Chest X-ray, AP view. Patient: 59 years old, sex F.
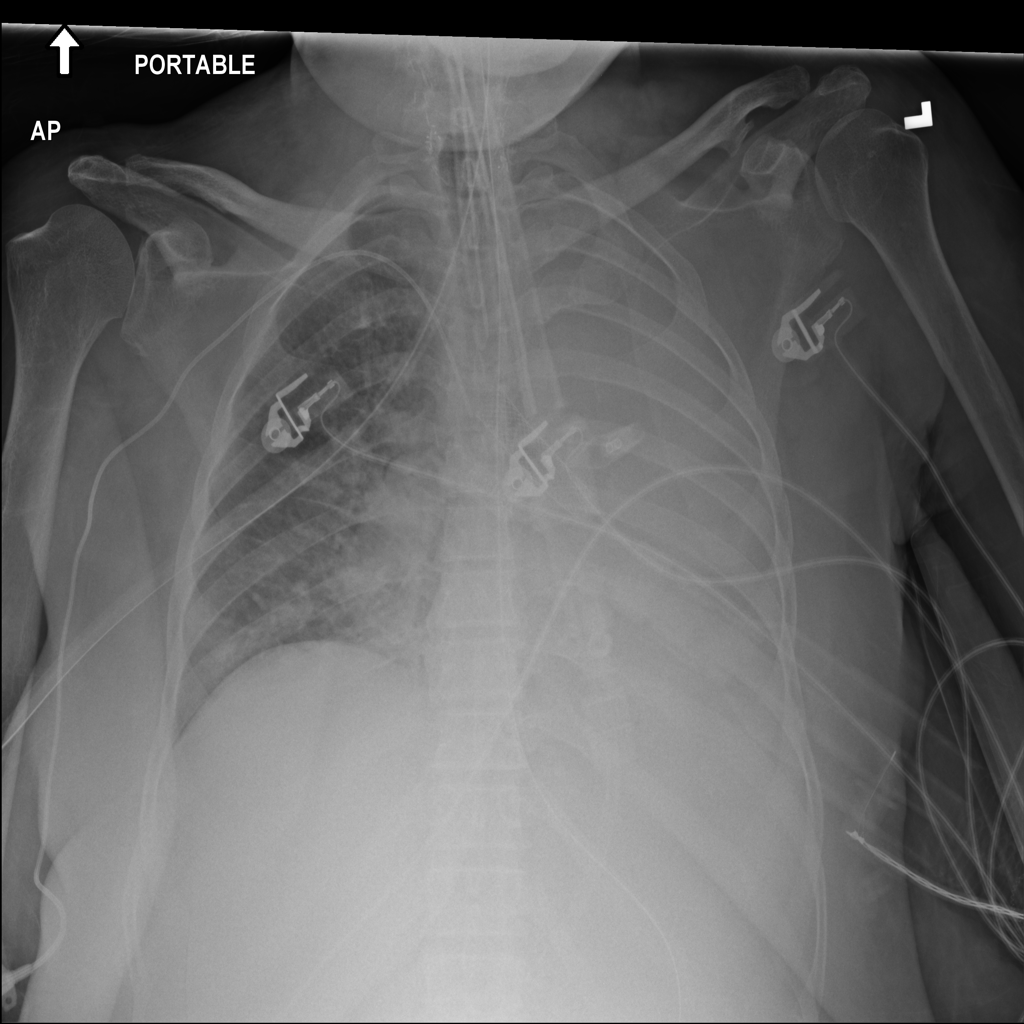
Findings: Atelectasis, Infiltration